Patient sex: M
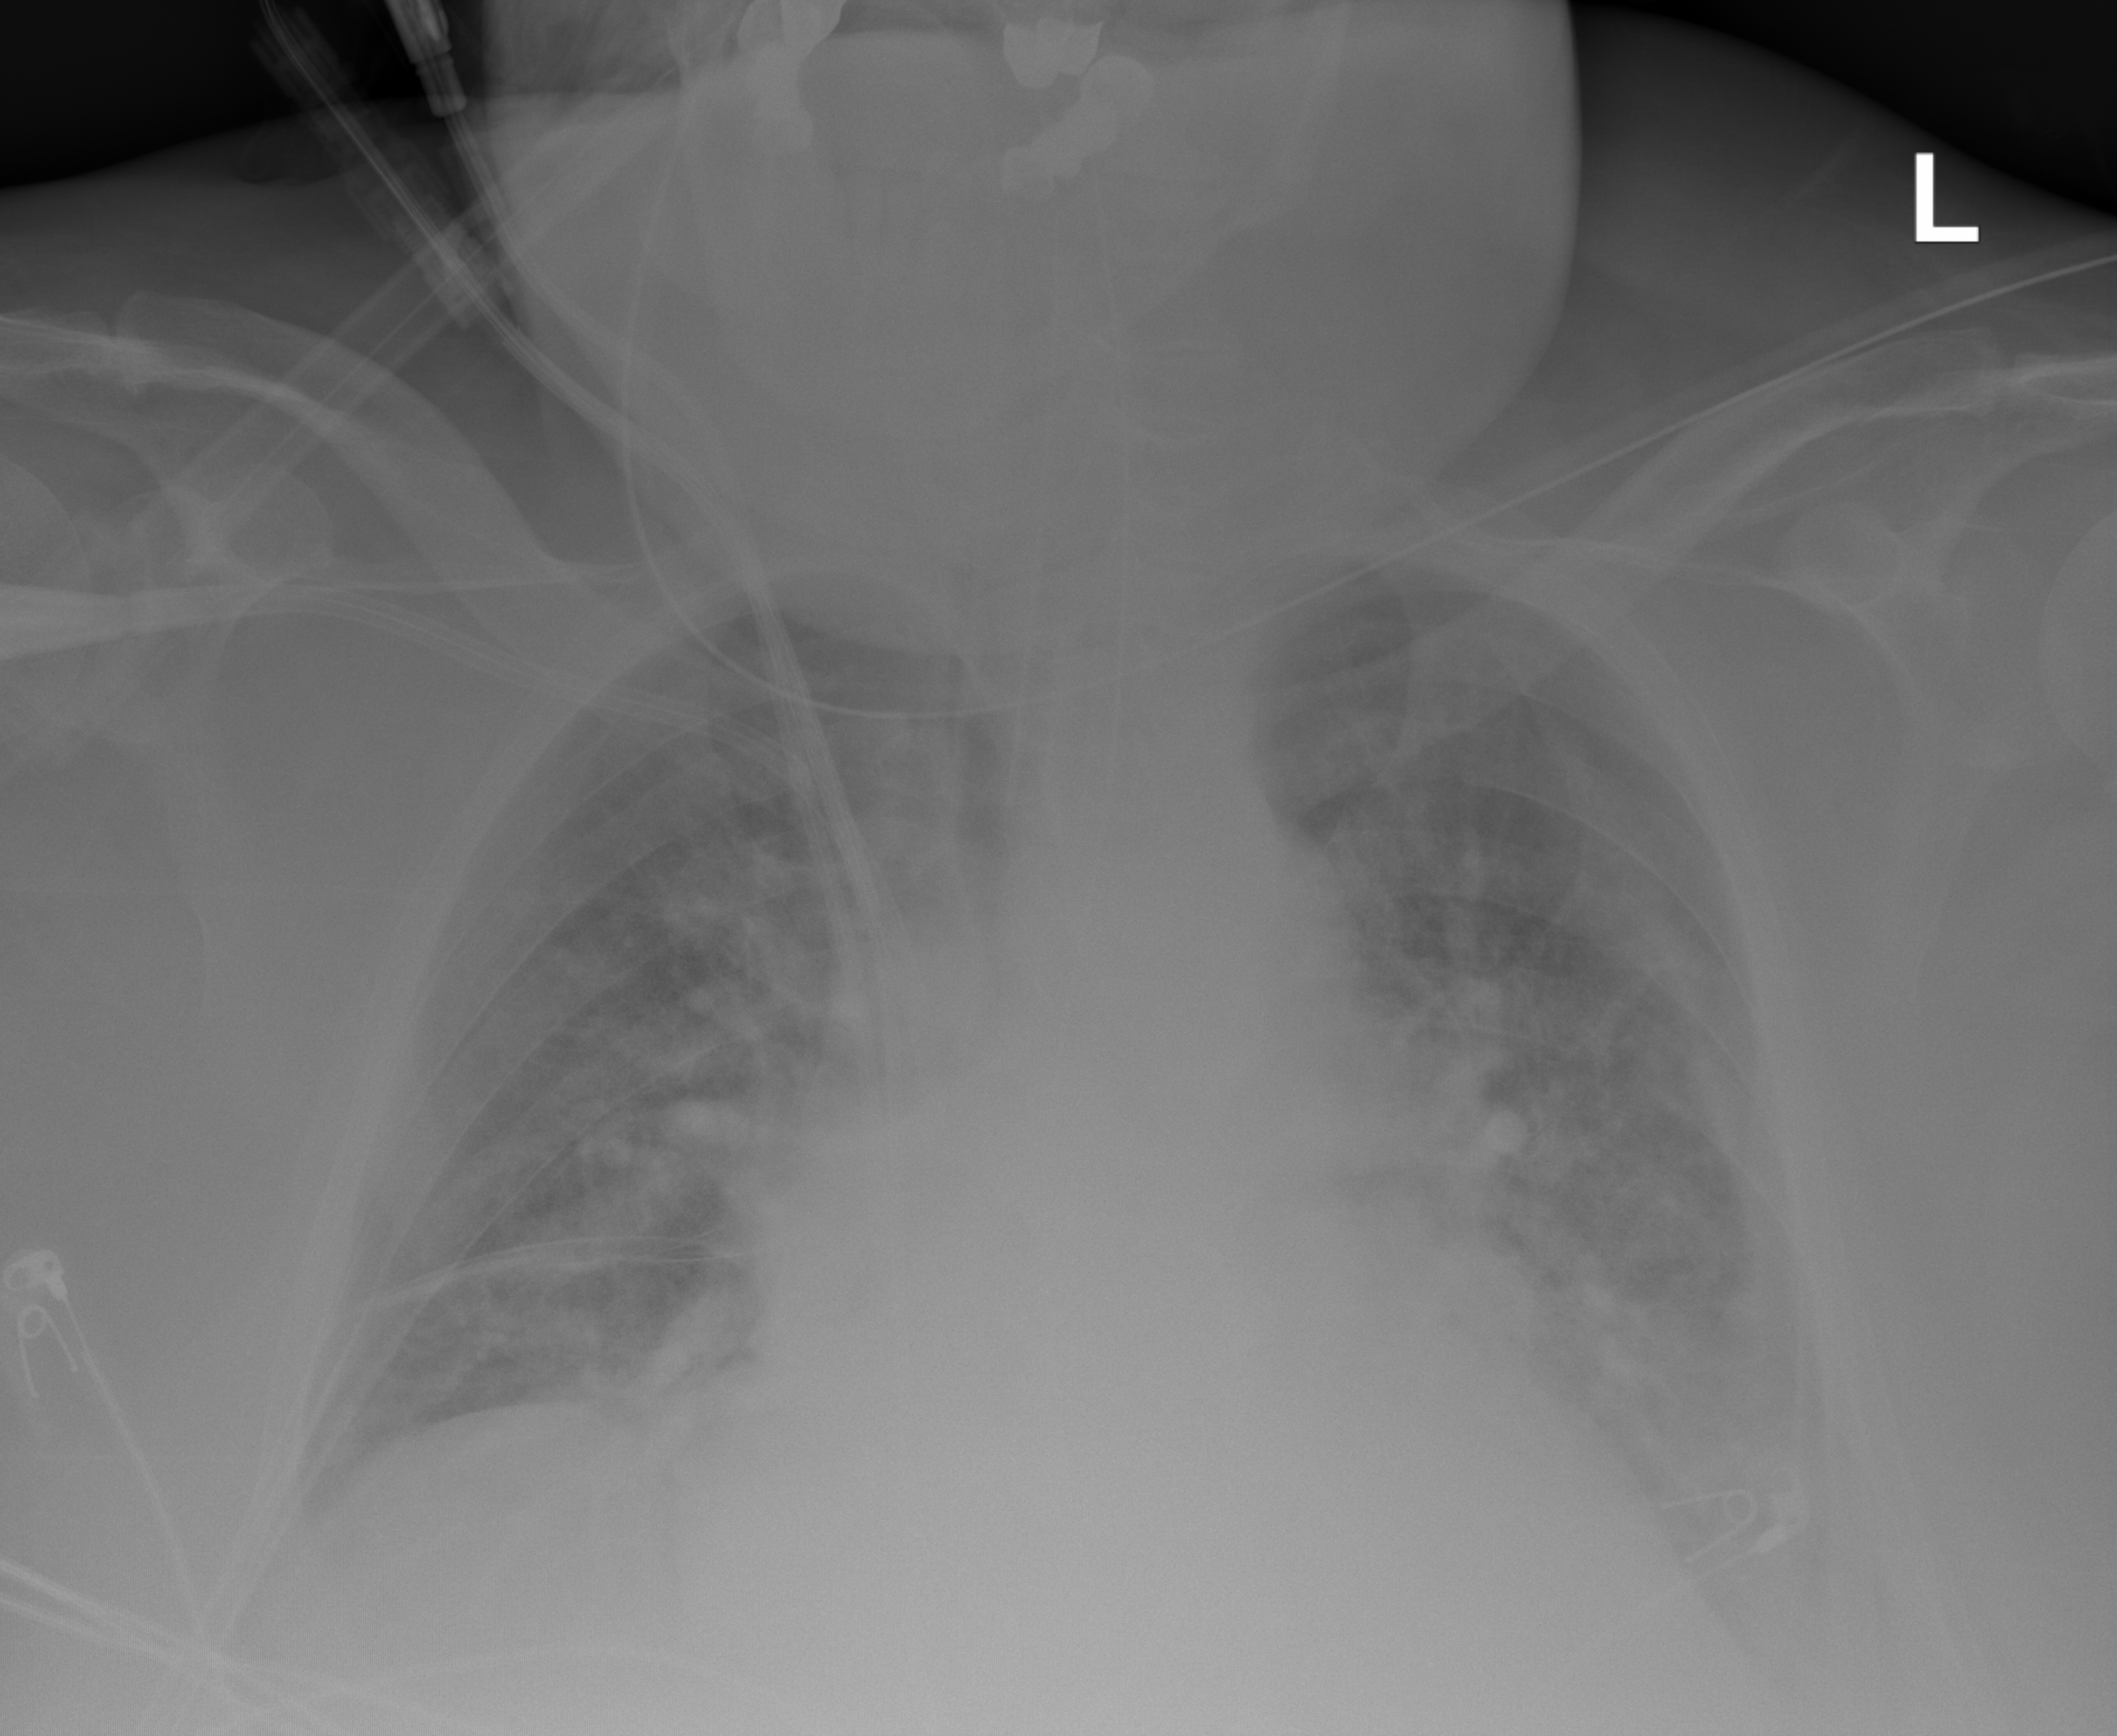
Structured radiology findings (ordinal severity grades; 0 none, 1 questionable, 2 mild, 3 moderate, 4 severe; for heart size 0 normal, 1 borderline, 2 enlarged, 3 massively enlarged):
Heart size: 2
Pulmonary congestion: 3
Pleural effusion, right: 1
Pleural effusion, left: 2
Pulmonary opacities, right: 2
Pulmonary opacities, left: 2
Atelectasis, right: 2
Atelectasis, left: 2